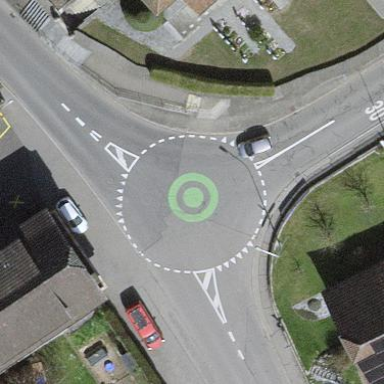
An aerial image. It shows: Roundabout on residential road.